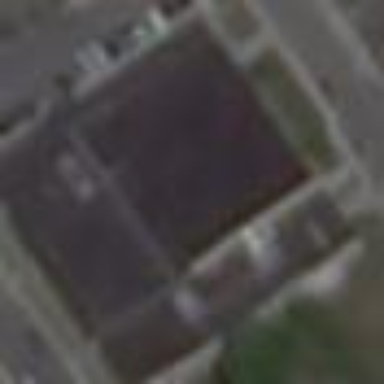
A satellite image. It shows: School building.